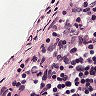
Metastatic tissue present: no